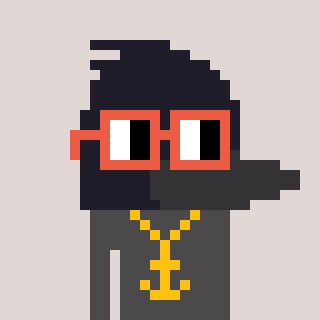
a pixel art character with square orange glasses, a raven-shaped head and a grayscale-colored body on a warm background